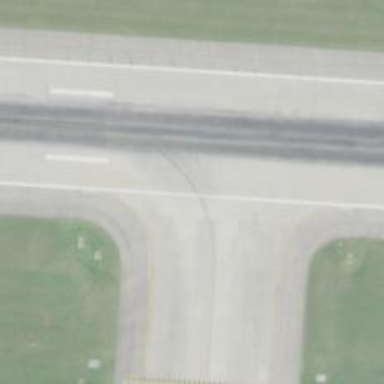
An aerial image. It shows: View of taxiway at the airport.